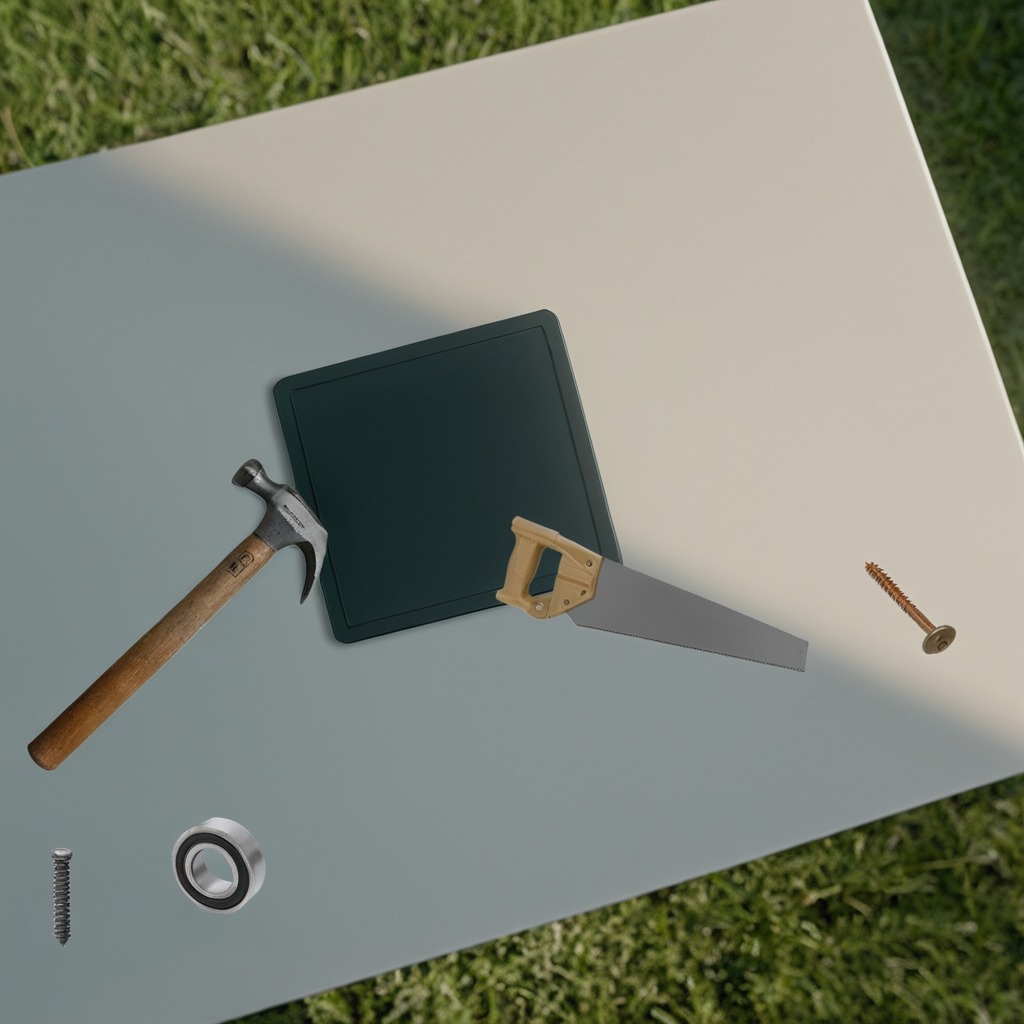
A ball bearing, a hammer, a machine screw, a coiled metal spring, and a handheld metal saw are lying on the clean utility table in a temporary outdoor tool station.